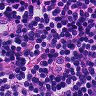
Metastatic tissue present: no